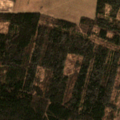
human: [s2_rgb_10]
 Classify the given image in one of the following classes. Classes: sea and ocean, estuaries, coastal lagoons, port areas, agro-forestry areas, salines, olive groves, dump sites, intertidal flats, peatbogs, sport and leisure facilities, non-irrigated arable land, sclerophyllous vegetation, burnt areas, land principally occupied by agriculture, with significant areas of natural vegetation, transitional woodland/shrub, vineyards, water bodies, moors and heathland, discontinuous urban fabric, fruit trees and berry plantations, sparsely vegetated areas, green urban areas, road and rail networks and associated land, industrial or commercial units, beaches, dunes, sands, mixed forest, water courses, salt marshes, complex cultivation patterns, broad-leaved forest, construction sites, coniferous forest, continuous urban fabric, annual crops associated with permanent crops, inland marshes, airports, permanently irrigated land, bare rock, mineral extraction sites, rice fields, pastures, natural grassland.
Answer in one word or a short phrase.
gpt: non-irrigated arable land, broad-leaved forest, coniferous forest, mixed forest